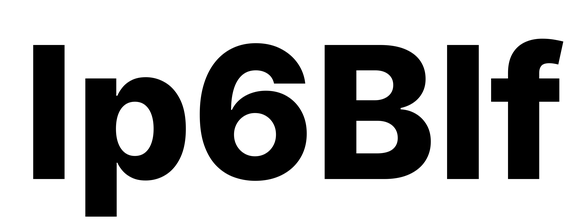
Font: Inter_ExtraBold